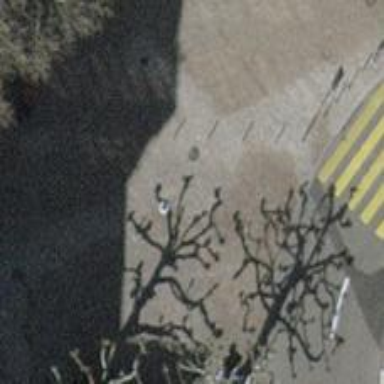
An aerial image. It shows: Bollard barrier.